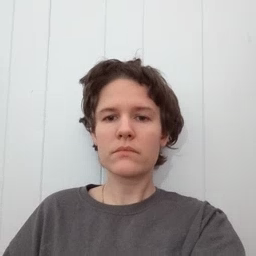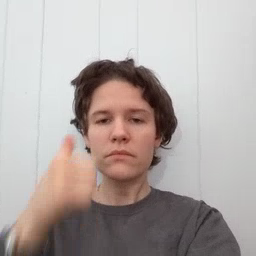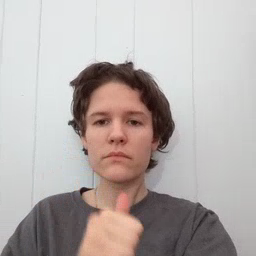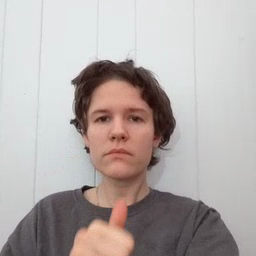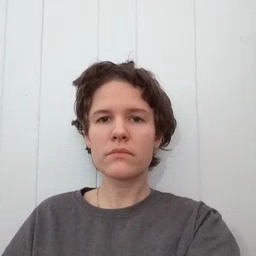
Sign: girl